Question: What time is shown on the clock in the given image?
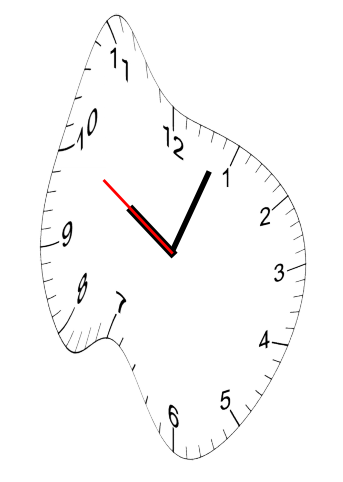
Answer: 10:03:50